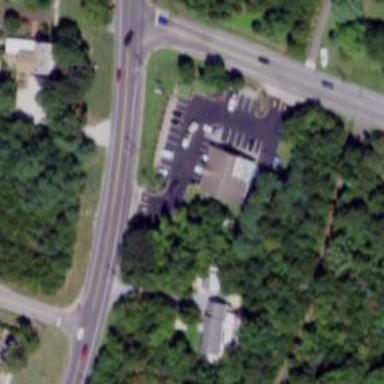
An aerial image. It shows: Convenience shop.